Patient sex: M
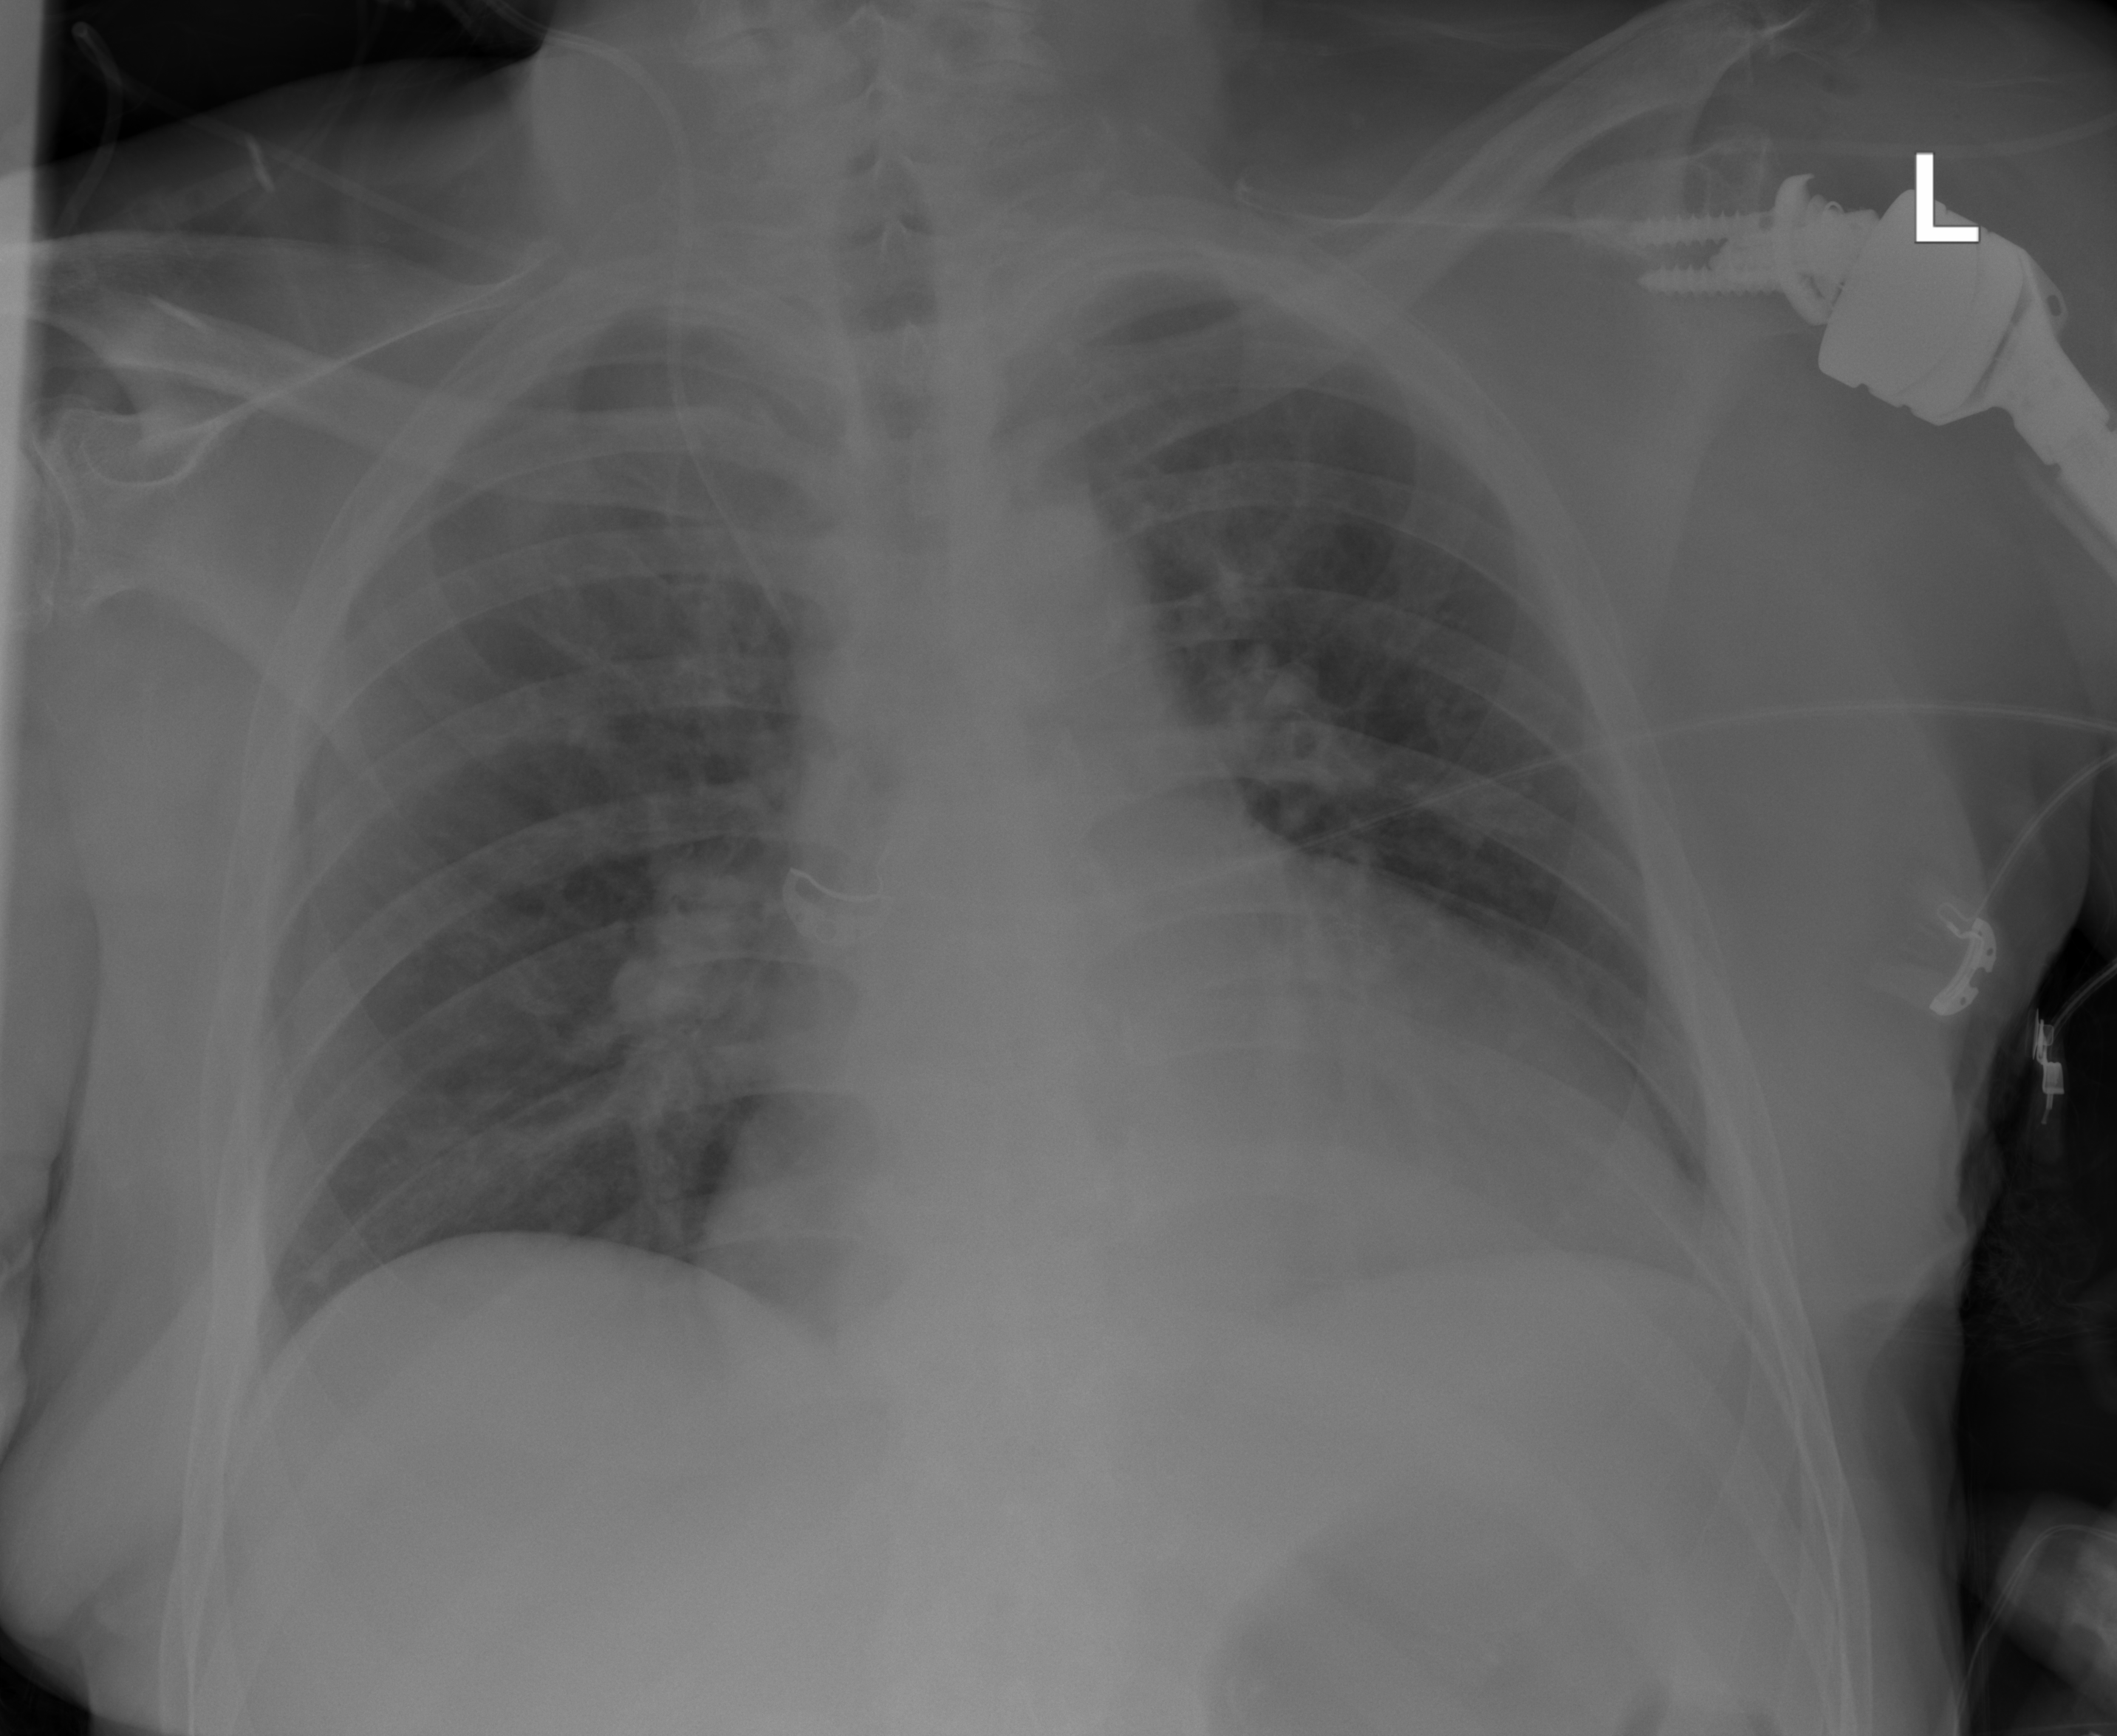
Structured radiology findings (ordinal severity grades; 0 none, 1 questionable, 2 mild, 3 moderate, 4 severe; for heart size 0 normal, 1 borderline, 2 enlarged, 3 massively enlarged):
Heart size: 2
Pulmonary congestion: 0
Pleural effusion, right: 0
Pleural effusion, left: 0
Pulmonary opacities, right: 0
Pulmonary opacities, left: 0
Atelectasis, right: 0
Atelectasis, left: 2